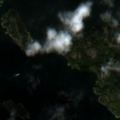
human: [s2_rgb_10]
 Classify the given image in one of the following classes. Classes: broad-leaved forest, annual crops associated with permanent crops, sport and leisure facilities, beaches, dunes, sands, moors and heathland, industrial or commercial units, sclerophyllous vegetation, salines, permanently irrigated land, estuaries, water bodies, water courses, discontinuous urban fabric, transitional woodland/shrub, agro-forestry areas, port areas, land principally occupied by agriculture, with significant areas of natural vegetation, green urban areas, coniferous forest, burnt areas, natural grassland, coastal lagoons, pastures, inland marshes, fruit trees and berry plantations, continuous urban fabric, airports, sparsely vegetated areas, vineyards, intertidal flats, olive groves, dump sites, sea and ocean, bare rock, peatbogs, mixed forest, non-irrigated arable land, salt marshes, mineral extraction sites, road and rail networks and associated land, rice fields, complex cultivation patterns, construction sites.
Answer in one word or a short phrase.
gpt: broad-leaved forest, sea and ocean